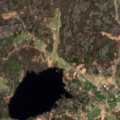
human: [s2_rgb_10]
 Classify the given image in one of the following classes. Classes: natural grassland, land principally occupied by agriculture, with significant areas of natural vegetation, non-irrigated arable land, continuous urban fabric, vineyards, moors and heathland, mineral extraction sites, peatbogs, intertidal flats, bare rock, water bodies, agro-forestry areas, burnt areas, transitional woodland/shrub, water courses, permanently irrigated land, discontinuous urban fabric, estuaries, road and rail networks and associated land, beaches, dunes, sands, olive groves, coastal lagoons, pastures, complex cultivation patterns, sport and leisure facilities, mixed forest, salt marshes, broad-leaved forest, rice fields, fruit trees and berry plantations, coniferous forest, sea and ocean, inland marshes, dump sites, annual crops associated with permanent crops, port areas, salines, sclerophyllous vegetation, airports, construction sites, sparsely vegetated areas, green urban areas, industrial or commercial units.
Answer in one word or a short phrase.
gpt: discontinuous urban fabric, broad-leaved forest, bare rock